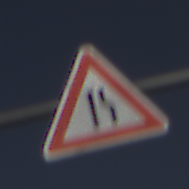
Verkehrszeichen: EinseitigVerengteFahrbahnRechts
Umgebung: Outdoor, Nature
Tageszeit: MorningAfternoon
Wetter: PartlyCloudy
Licht: Natural
Jahreszeit: NotSpecified
Kontrast: HighContrast